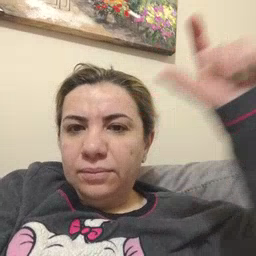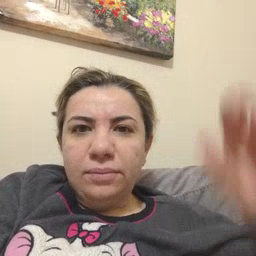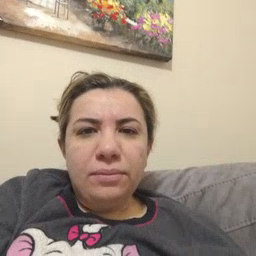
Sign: moon